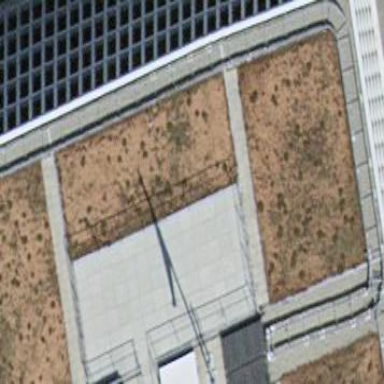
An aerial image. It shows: Part of courthouse building.